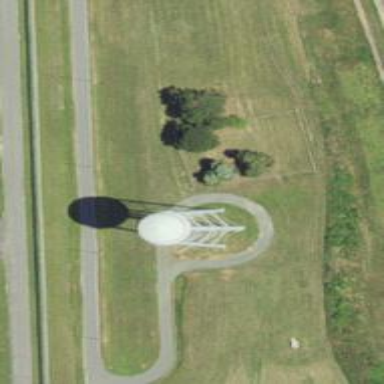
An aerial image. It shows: Water tower that is man-made.